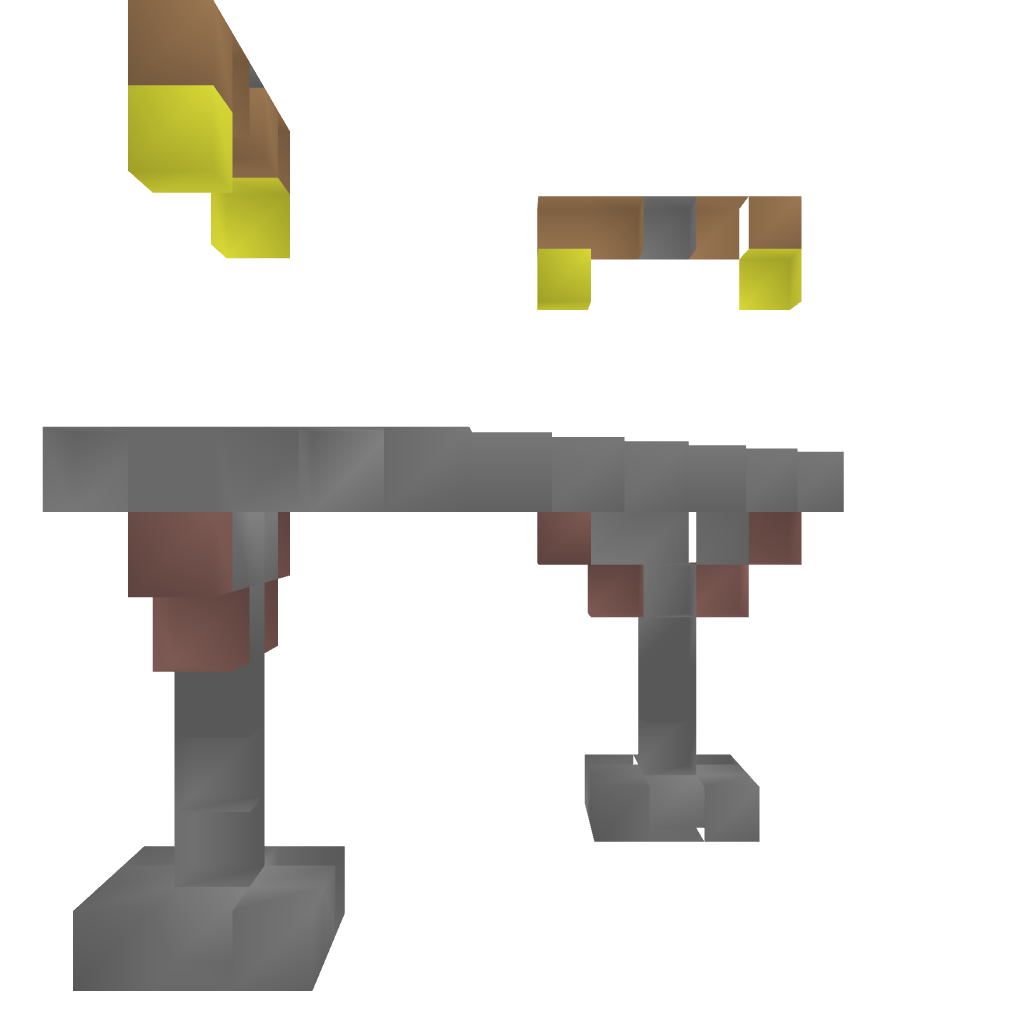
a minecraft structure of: Raised Railway Turn bad low quality